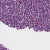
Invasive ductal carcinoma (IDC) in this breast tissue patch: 1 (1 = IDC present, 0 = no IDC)